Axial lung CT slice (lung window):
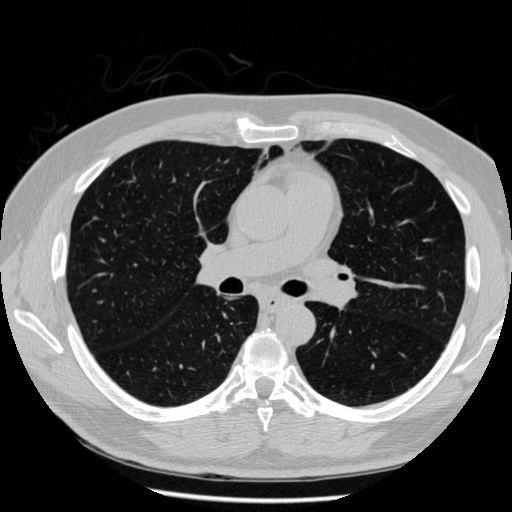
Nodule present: no